Question: So I have a UITableView that I'm using with Section Index Titles.. but I'm not using the entire alphabet, only the individual letters required.
But the way it does this, is by even spacing each of the letters out like the two examples below:

So, is there anyway I can force it to just show them consecutively w/o so much spacing? Maybe adjust the frame or insets?
Thank you,
rnc505
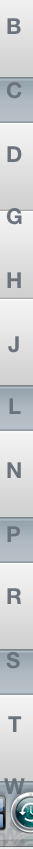
Answer: I am pretty sure you are stuck with the even distribution across the height of the table view frame.
Adjusting the frame would not help as this would affect the frame of the entire table view.
If you want to create an index view with a custom height you will need to do so with a custom view.